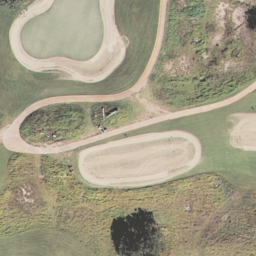
Label: golf course